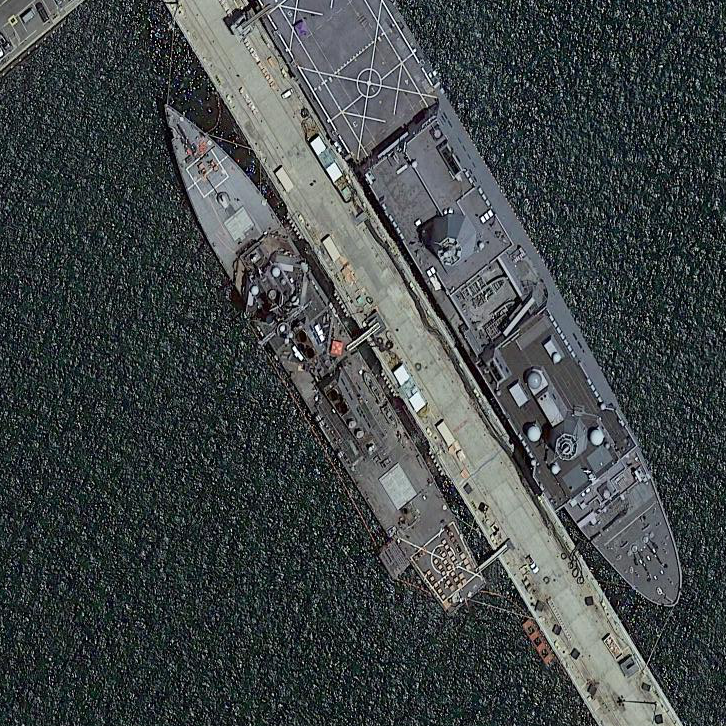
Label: destroyer